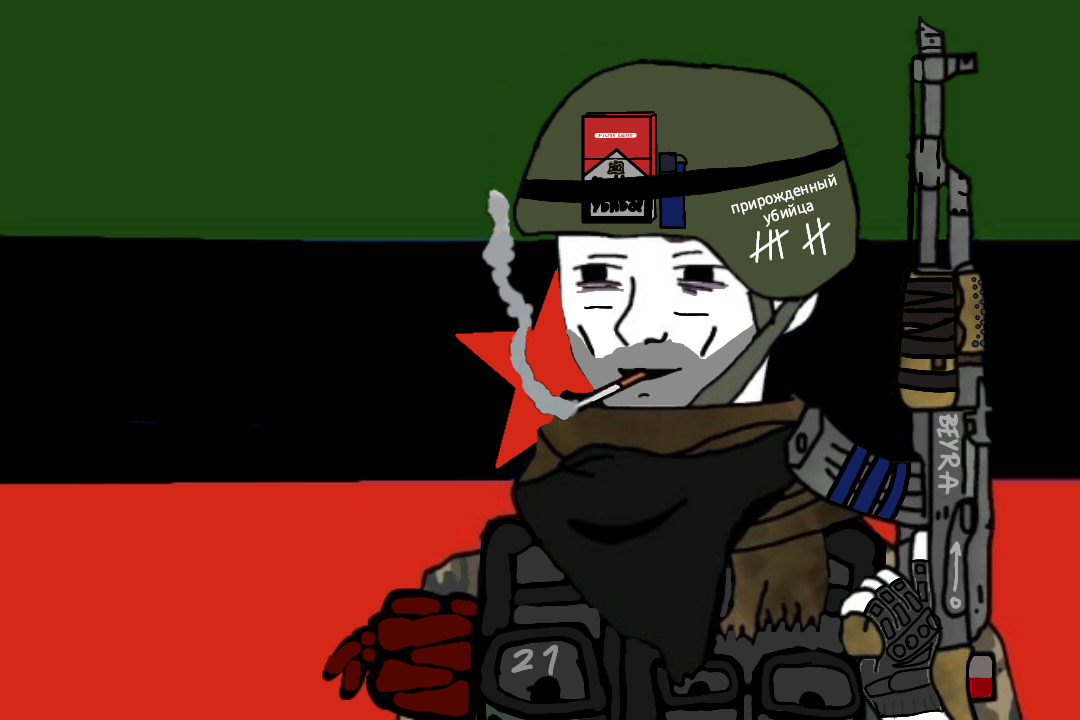
Label: 5_Wojak_with_Background